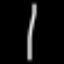
Label: line